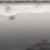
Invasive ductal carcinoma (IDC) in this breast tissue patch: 0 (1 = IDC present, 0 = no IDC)